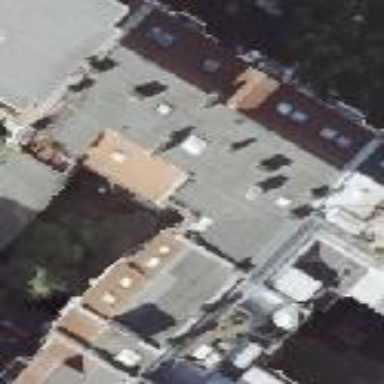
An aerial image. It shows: Apartment building with double saltbox roof shape.